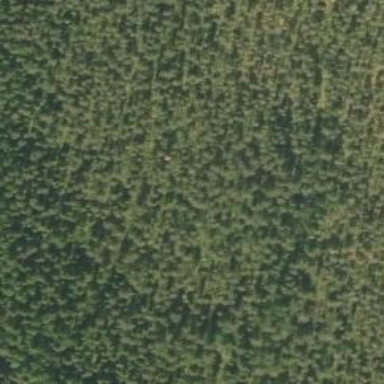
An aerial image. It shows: Needle-leaved woodland.